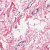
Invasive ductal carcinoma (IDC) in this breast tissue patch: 0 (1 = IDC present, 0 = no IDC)